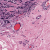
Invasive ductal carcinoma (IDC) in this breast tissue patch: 0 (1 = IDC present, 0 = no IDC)